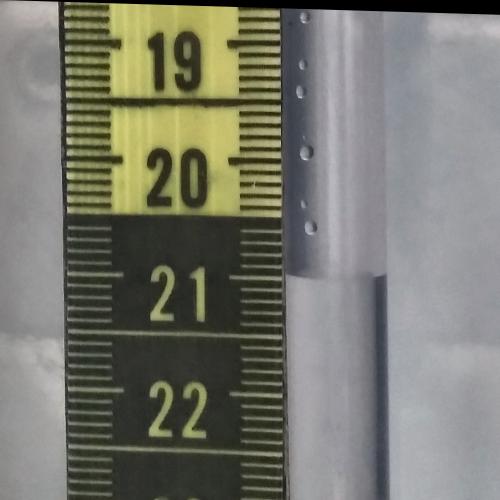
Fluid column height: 21.0 cm